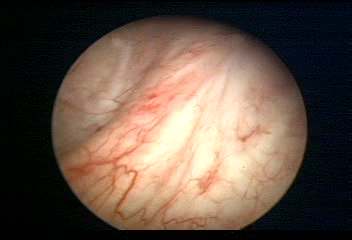
Modality: WLC
Class: Normal mucosa
Bladder cancer association: No